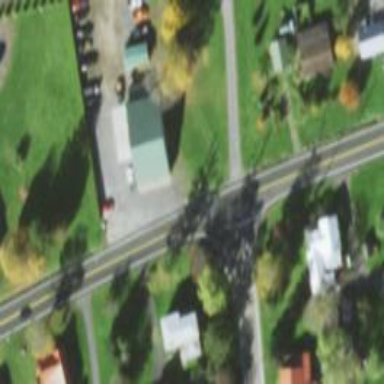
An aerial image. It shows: Road with stop sign.